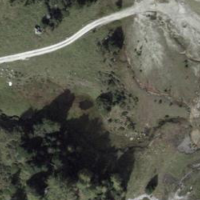
EUNIS habitat code: 31
Species observed at this site:
Botrychium lunaria
Parnassia palustris
Geum montanum